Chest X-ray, PA view. Patient: 51 years old, sex M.
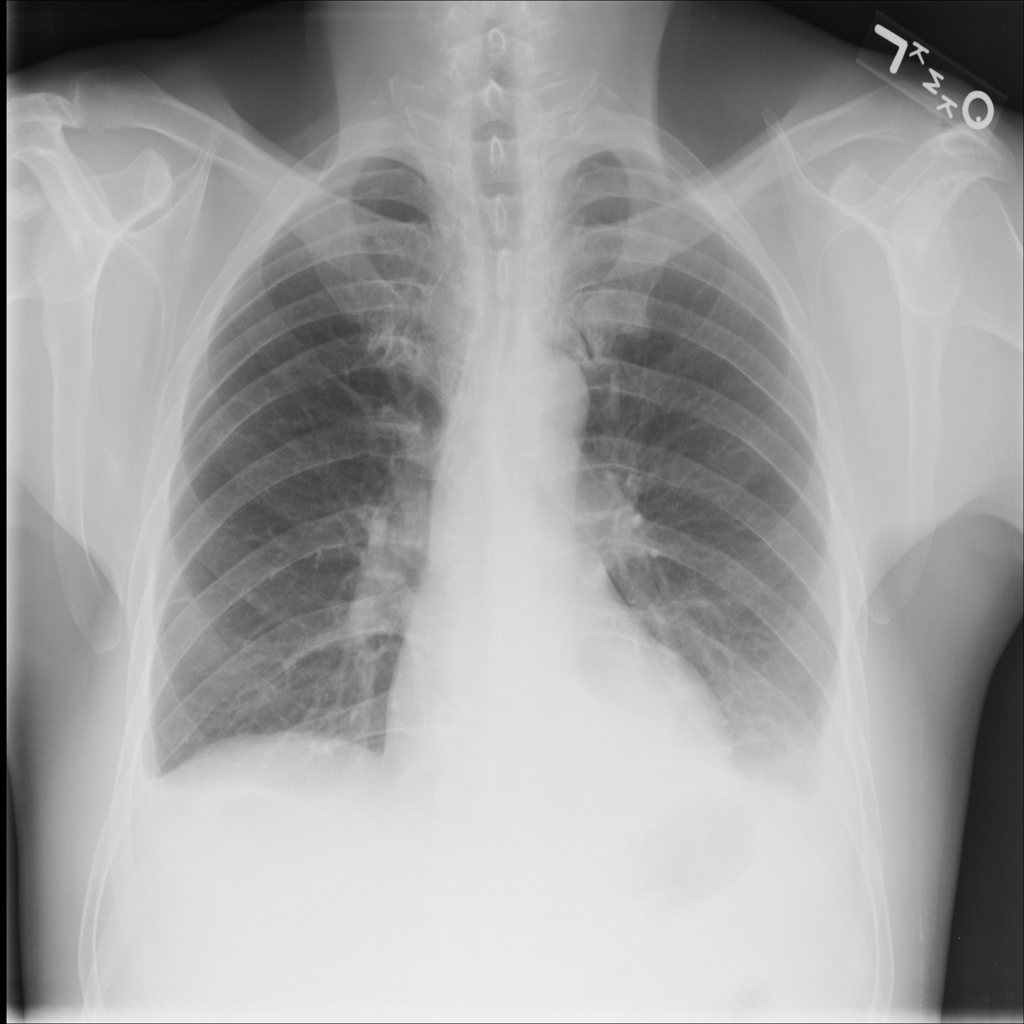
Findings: Effusion